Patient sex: M
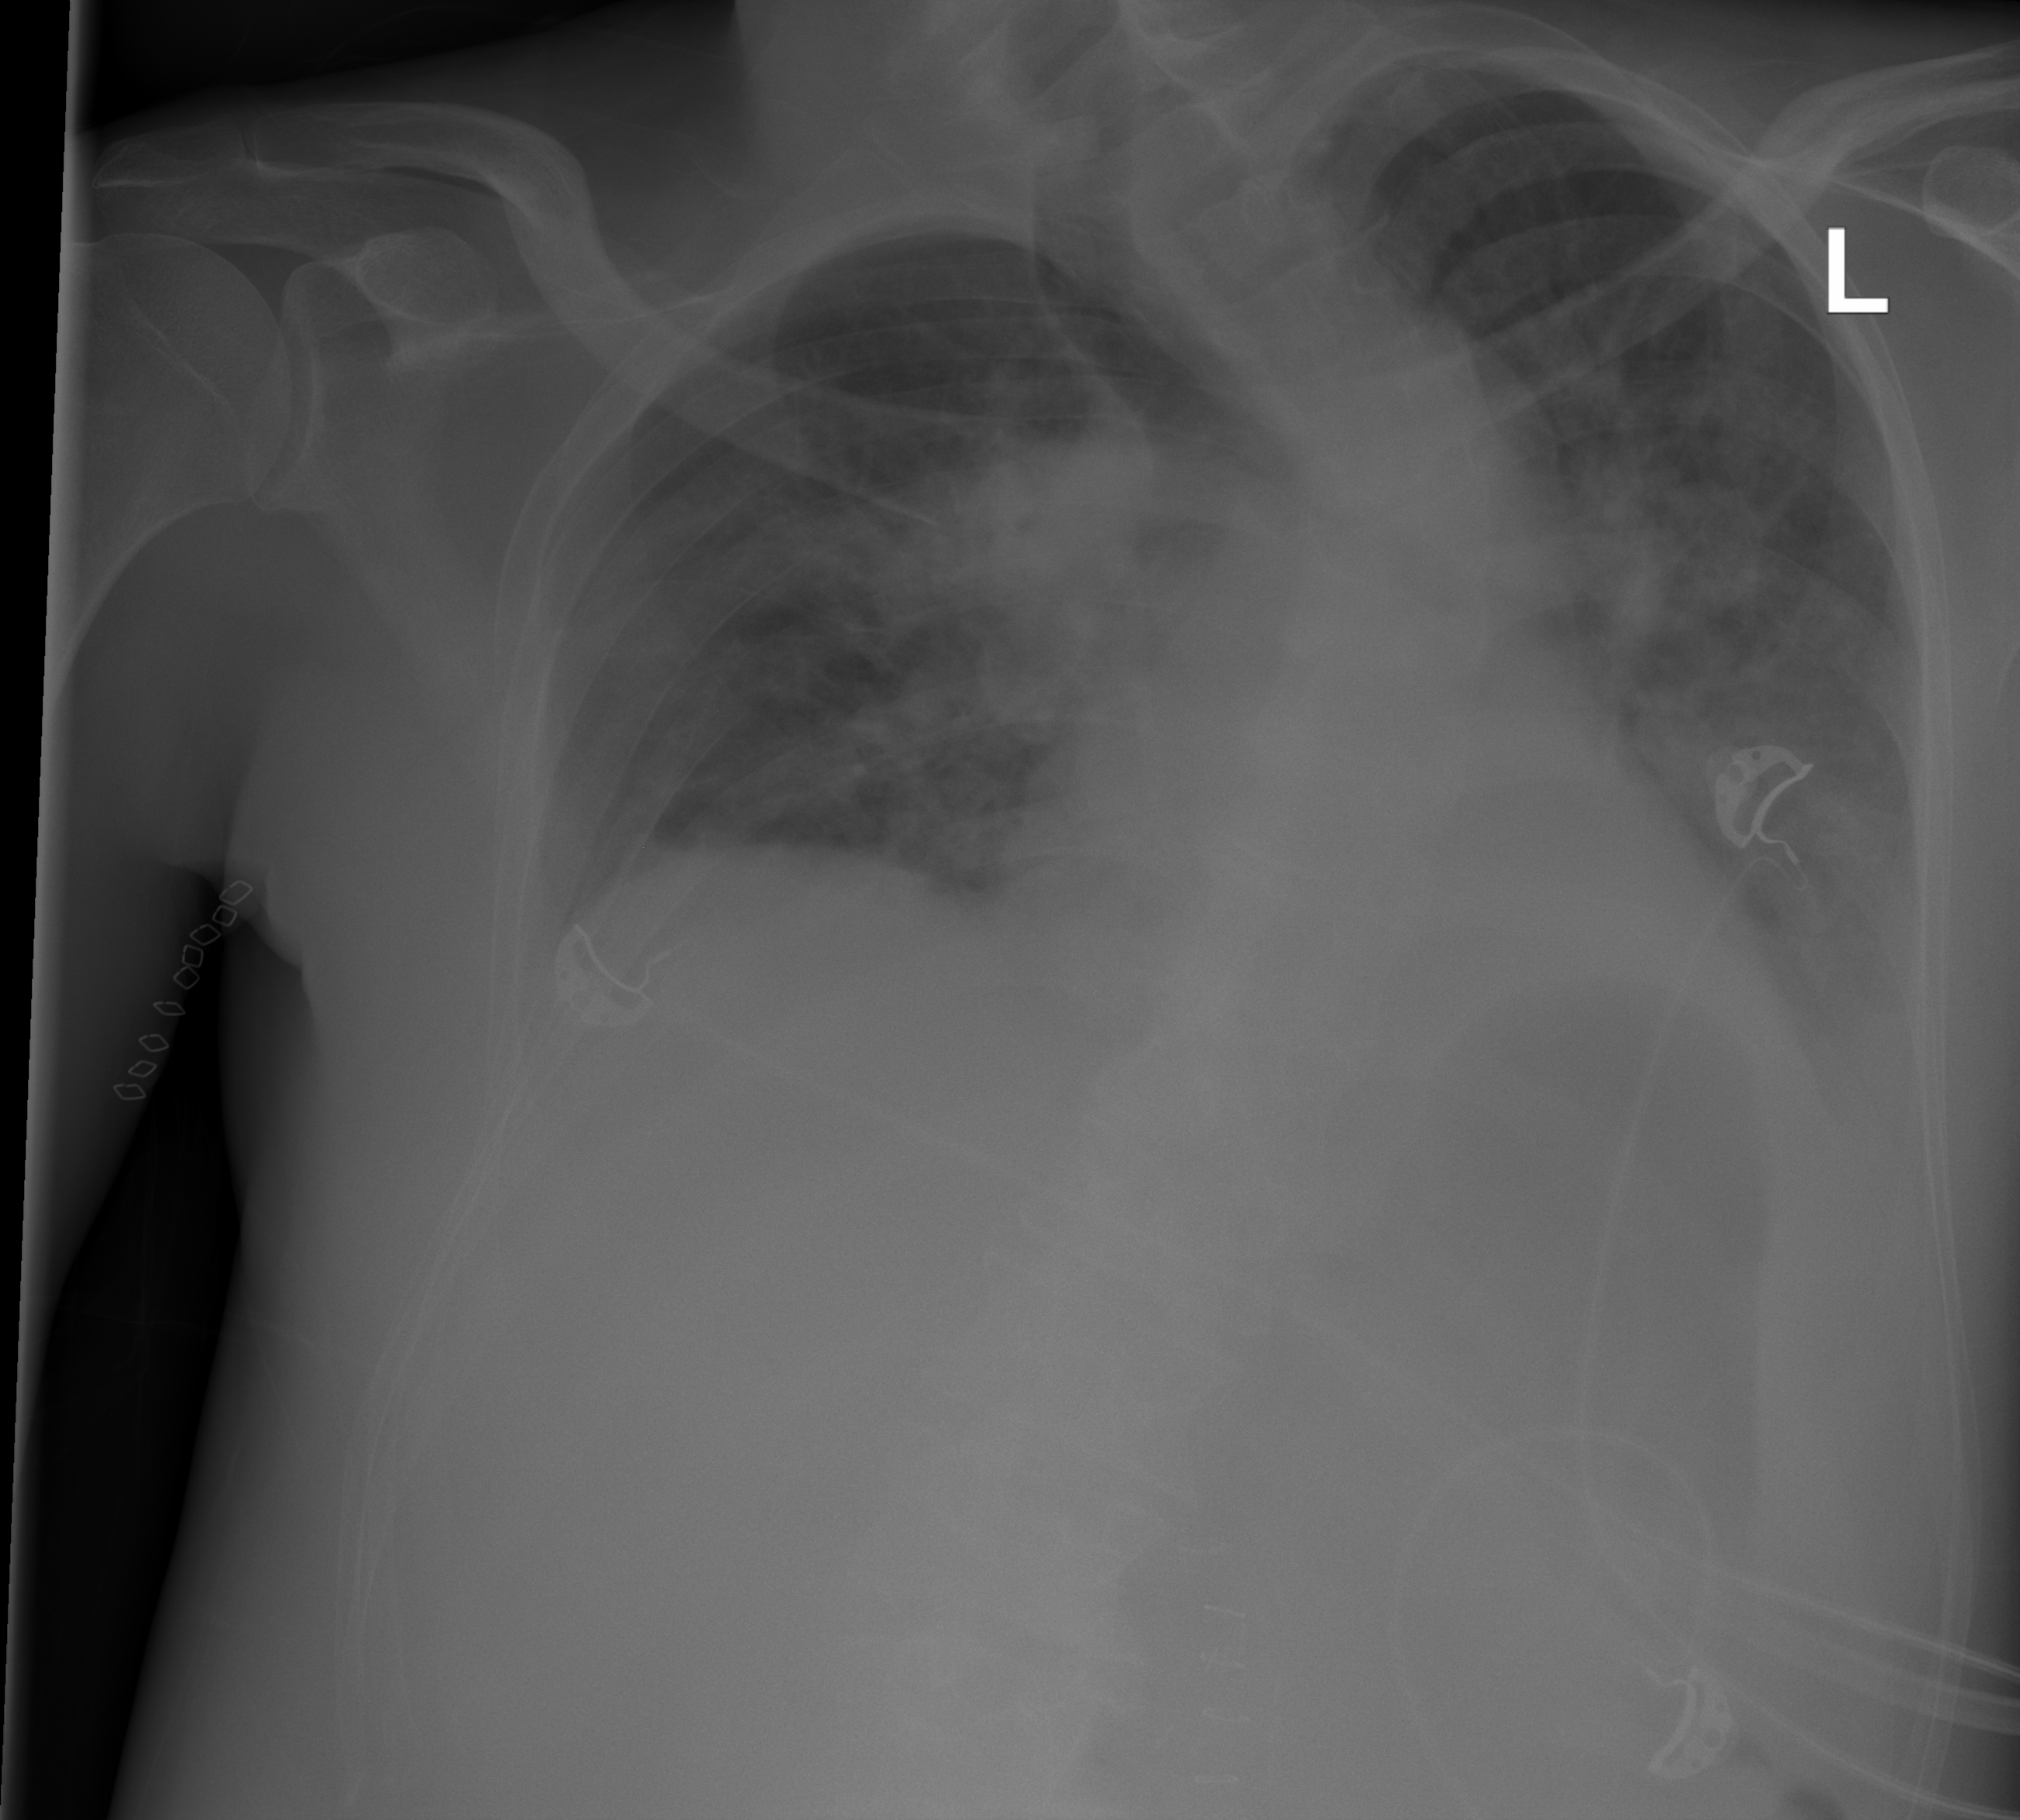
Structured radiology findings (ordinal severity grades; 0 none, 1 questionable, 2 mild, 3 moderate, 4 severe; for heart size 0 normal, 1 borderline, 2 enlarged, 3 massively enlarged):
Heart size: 0
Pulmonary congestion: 2
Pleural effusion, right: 3
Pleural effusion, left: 2
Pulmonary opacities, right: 2
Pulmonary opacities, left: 1
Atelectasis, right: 3
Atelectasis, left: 0